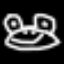
Label: frog